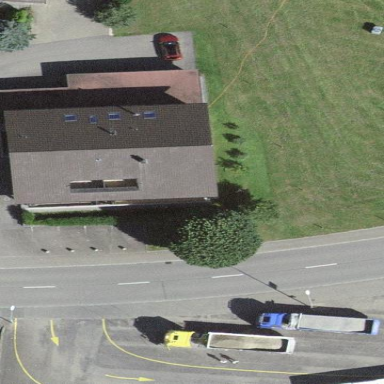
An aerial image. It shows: Detached building.